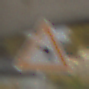
Verkehrszeichen: KurveLinks
Umgebung: Outdoor, Suburban
Tageszeit: MorningAfternoon
Wetter: PartlyCloudy
Licht: Natural
Jahreszeit: NotSpecified
Kontrast: HighContrast